Question: I've done this sample to try to understand why I'm not sending cookies at all with my WebBrowser, it's pretty simple, the form has a WebBrowser on it, that's all:
'''
namespace BrowserTest
{
public partial class Form1 : Form
{
[DllImport("wininet.dll", CharSet = CharSet.Auto, SetLastError = true)]
private static extern bool InternetSetCookie(string url, string name, string data);
public static bool SetWinINETCookieString(string url, string name, string data)
{
return Form1.InternetSetCookie(url, name, data);
}
public Form1()
{
InitializeComponent();
}
private void Form1_Load(object sender, EventArgs e)
{
// None of two works
//SetWinINETCookieString("www.nonexistent.com", null, "dataToTest=thisIsTheData");
SetWinINETCookieString("www.nonexistent.com", "dataToTest", "thisIsTheData");
this.webBrowser1.Navigate("www.nonexistent.com");
}
}
}
'''
And that's what Fidller says I'm sending:

Looks like everyone using this function succeeds but for the life of me that I cannot get it working. I've tried at different computers and it fails there too. Any help will be great, thanks.
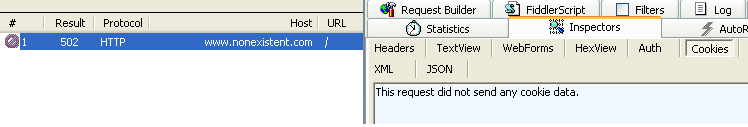
Answer: I found it, the problem was not checking the result of the operation. www.nonexistent.com is not a valid URI, it has to be <URL>